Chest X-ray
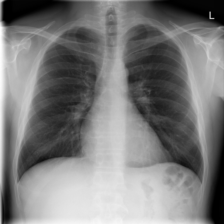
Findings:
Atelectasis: negative
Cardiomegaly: negative
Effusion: negative
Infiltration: negative
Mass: negative
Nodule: negative
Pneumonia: negative
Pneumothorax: negative
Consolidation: negative
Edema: negative
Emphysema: negative
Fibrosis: negative
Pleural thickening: negative
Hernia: negative